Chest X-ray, PA view. Patient: 29 years old, sex F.
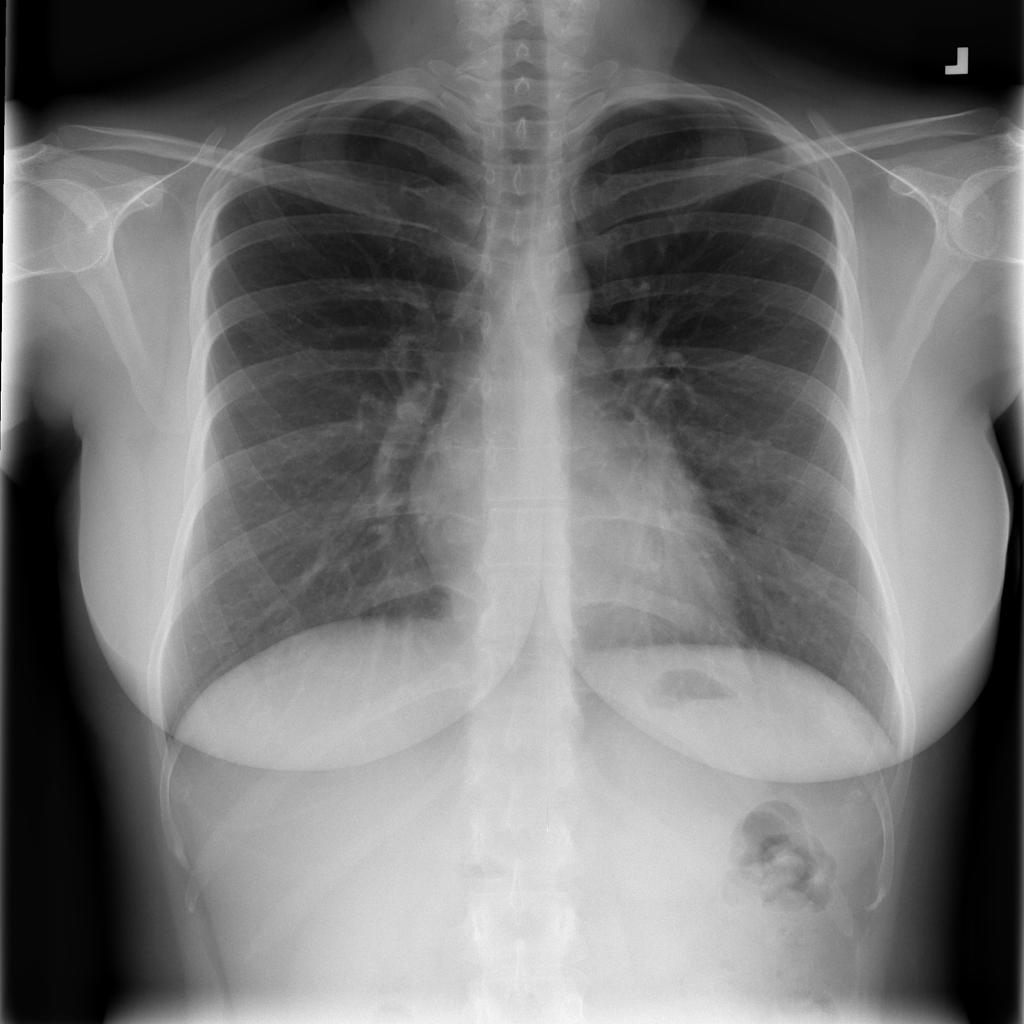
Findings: No Finding